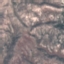
Label: HerbaceousVegetation